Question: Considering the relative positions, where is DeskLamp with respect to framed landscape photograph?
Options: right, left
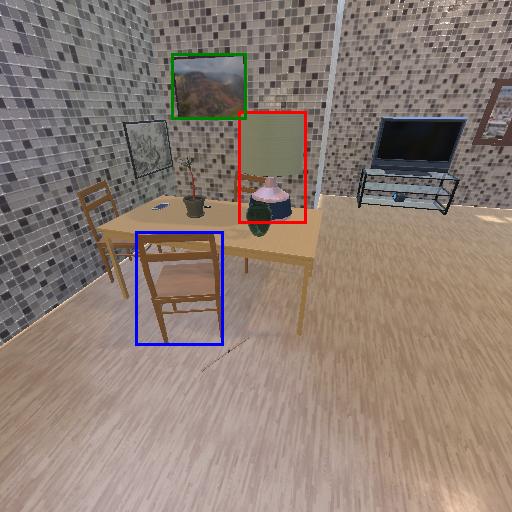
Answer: right